Question: I am a newbie with gnuplot. I am unable to figure out how lines can be drawn between points.
In the image below all the red points are represented as follows ($TMPFILE1.sent.var) :
'''
<PHONE>.<PHONE> (x,y) -- p1
<PHONE>.<PHONE> (x,y)
<PHONE>.<PHONE> ------ p3
<PHONE>.<PHONE>
'''
I am not sure how to draw lines between the points P1 and P3. Since I will have many such points they would all be present in a temp file. I have looked at some of the existing examples which have not solved my problem. The plot below is generated using
'''
TMPFILE1=/home/git/Timing.tmp
gnuplot -p -e "set size square;set yrange [0:4000];set xtics nomirror rotate by -45;set grid;plot "$TMPFILE1.sent.var" title 'Tx' , "$TMPFILE1.rcv.var"title 'Rx'"
'''

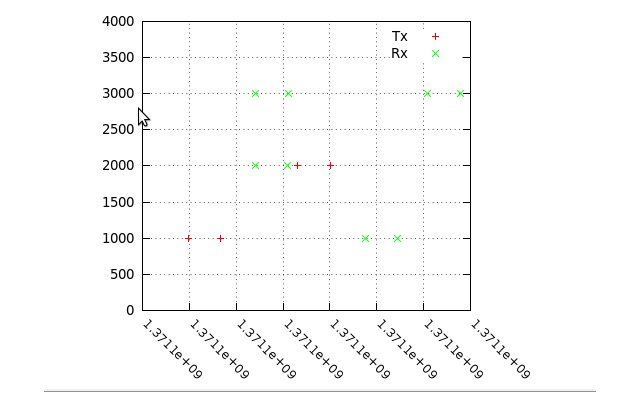
Answer: To connect every other point
'''
plot "Timing.tmp" title 'Tx', "" every 2 w l title ""
'''
To draw a line between the first and third points
'''
plot "Timing.tmp" title 'Tx', "" every 2::::2 w l title ""
'''